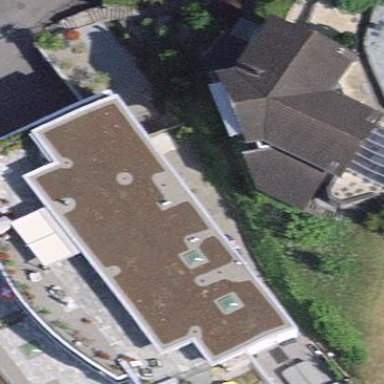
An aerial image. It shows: Greenhouse.